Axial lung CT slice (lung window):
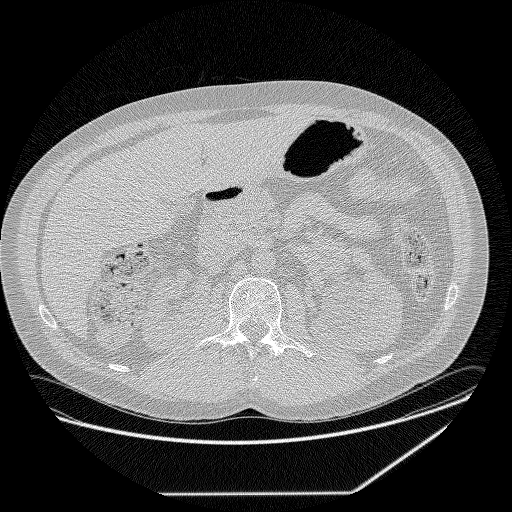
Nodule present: no